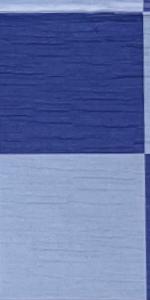
Label: Empty